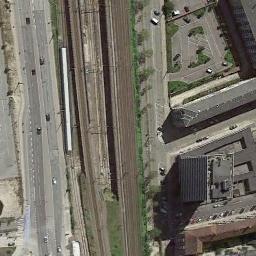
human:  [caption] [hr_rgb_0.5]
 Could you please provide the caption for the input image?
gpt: The railway is next to some houses .

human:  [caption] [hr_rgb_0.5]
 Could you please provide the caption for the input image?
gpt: These railways have a train on the track and some buildings are on one side of the railways .

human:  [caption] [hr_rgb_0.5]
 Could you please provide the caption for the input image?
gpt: Some buildings of different shapes and sizes are beside the railway .

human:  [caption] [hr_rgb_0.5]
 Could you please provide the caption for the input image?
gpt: There are dense buildings on both sides of the railway .

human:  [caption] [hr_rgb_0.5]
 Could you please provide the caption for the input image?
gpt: There are some buildings beside the railway .